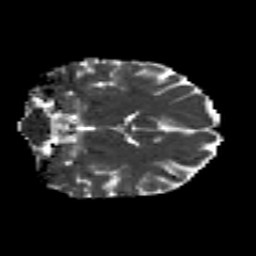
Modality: MD
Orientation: coronal
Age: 18
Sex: female
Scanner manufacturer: siemens
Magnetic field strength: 3 T
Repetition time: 8.8 s
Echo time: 0.085 s